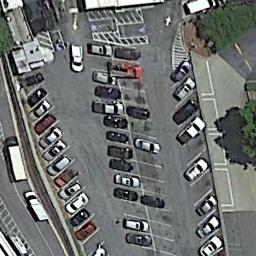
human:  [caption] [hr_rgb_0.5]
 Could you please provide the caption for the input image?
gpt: There are a dozen cars in the parking lot .

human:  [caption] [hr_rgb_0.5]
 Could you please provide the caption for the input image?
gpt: There are some cars on the parking lot .

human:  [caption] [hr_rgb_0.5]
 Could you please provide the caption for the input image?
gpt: There are many cars in the parking lot .

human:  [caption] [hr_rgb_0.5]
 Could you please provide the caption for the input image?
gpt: The parking lot has some cars arranged neatly in lines .

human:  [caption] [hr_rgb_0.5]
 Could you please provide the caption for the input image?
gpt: There are some cars on the parking lot beside a road .